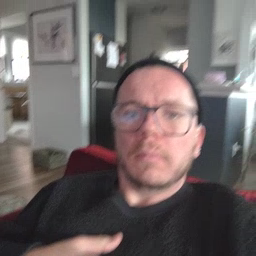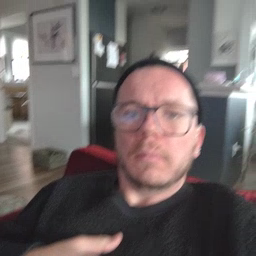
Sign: wait